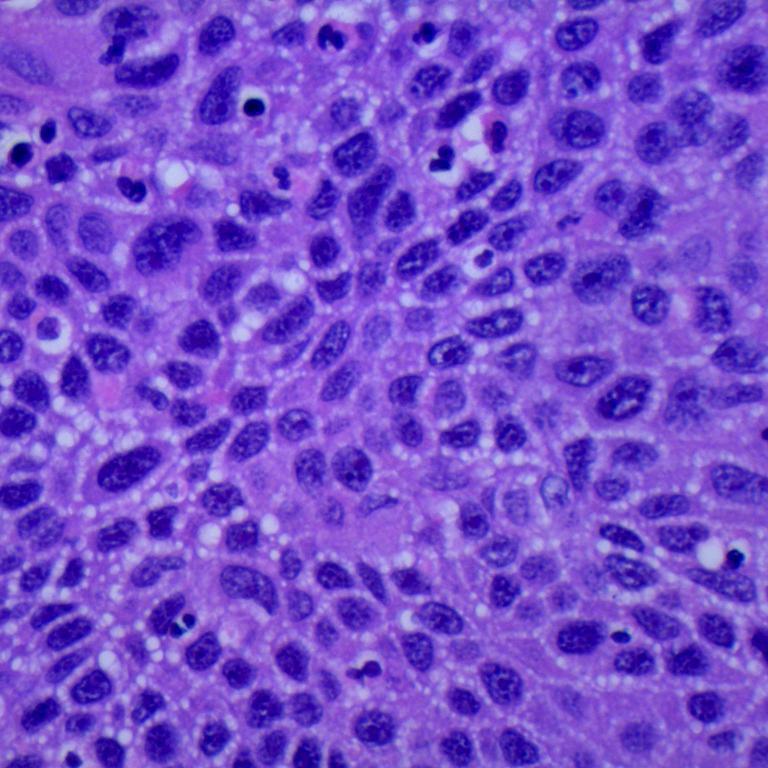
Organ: lung
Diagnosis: squamous carcinomas